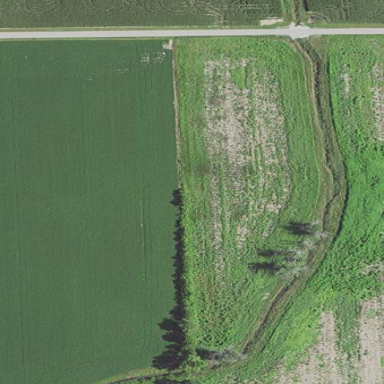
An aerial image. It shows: Meadow where hay is grown.